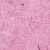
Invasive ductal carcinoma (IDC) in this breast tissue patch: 0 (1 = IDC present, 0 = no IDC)